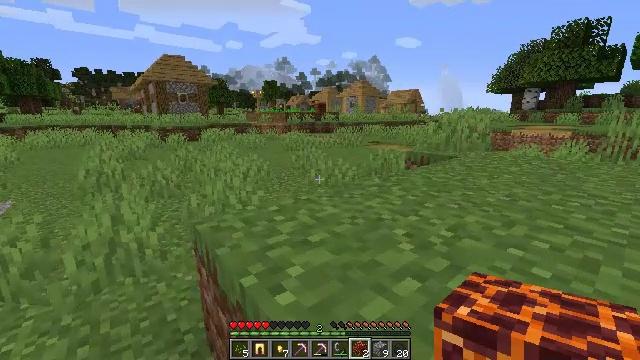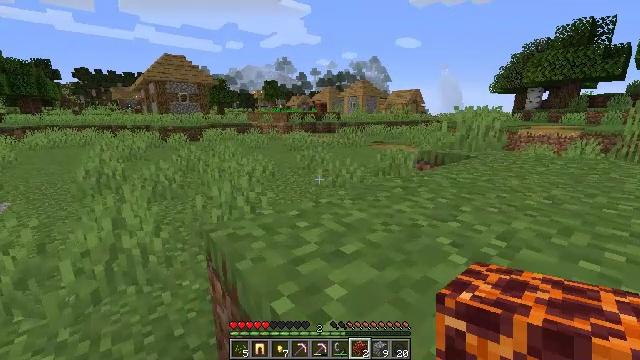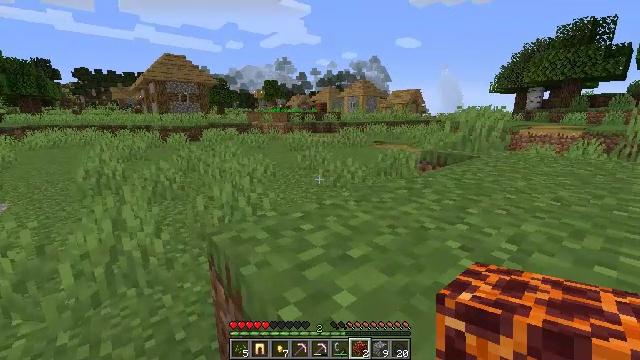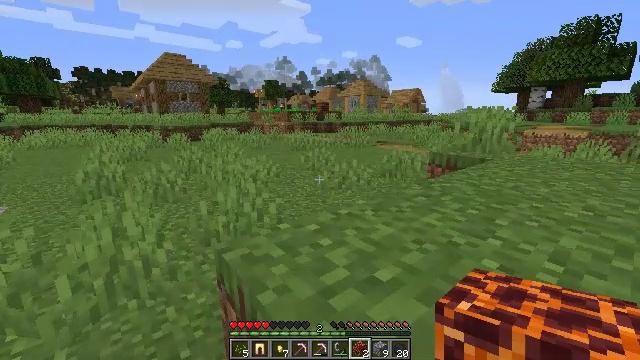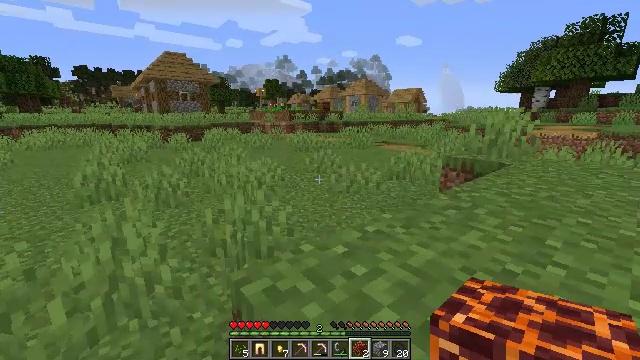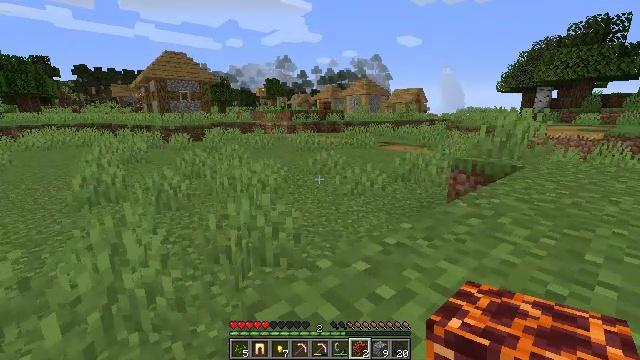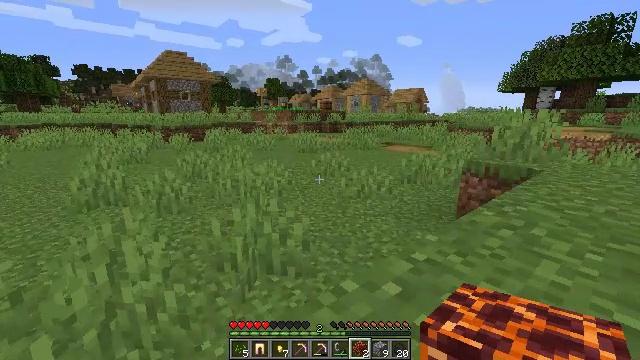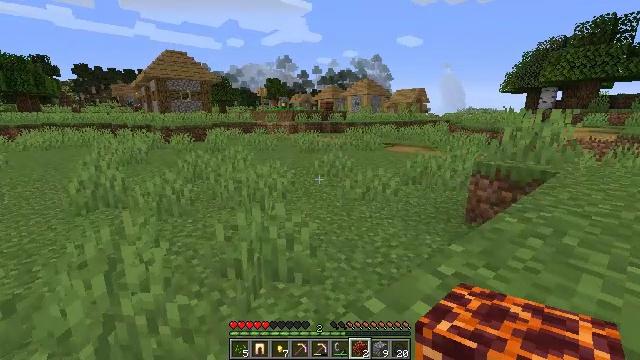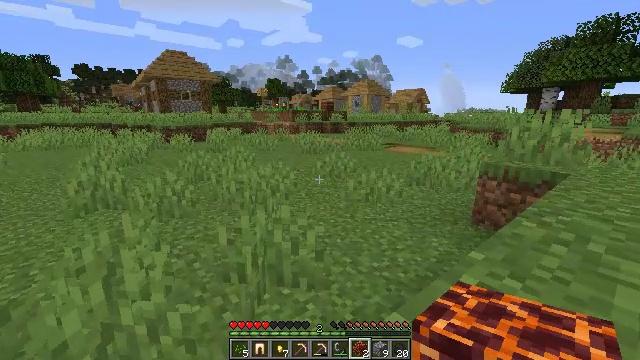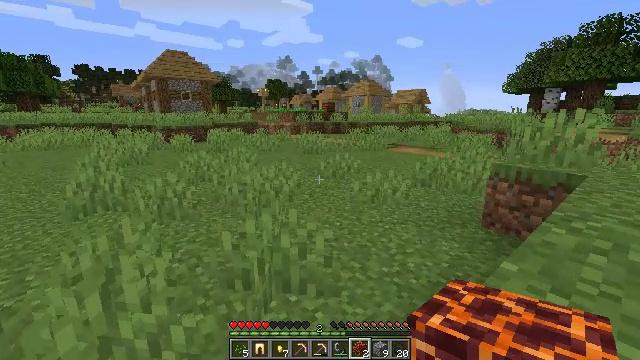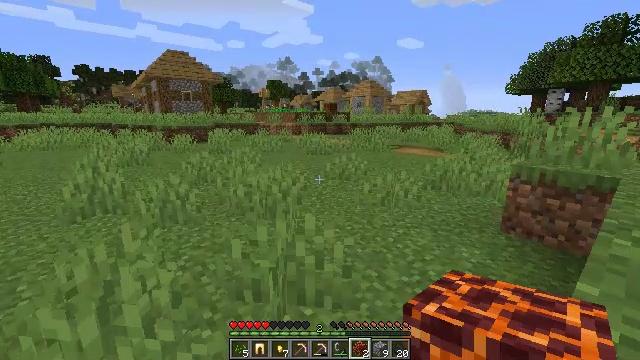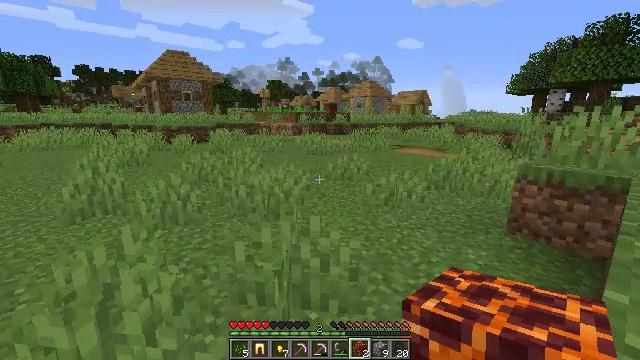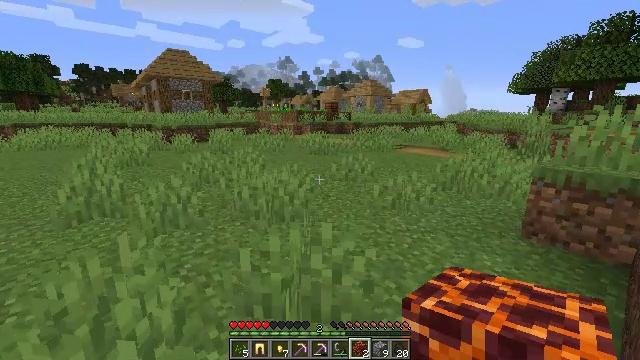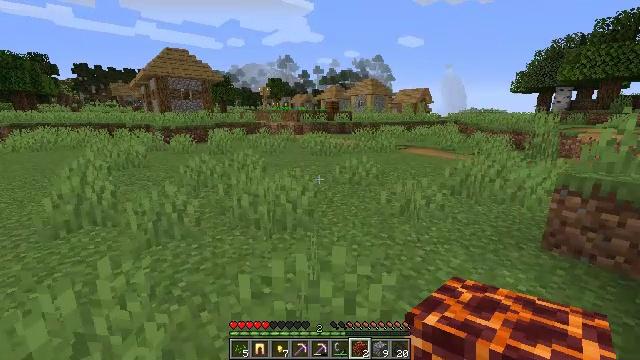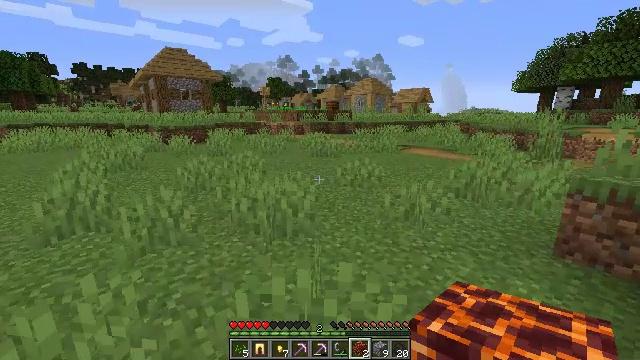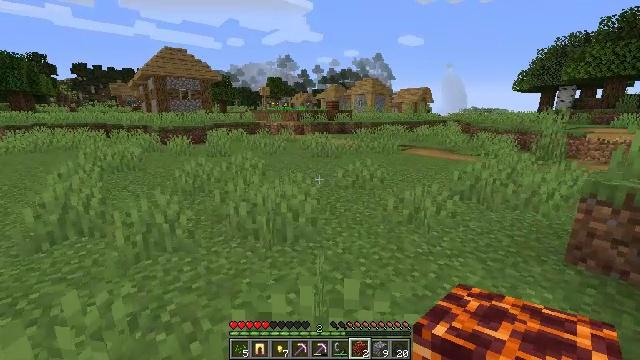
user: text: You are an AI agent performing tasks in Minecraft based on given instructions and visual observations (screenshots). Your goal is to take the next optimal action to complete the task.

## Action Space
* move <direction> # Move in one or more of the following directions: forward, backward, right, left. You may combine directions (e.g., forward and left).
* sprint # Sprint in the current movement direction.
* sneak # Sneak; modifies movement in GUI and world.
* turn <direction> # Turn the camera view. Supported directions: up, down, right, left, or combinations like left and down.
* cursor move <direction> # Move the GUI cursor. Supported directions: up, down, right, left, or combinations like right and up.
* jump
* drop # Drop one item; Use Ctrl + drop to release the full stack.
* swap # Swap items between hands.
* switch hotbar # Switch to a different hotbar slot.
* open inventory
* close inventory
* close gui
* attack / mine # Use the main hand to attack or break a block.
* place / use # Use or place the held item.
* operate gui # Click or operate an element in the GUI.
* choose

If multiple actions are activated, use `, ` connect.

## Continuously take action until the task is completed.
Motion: motion action
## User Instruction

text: Gather oak logs from trees.
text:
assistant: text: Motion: move forward
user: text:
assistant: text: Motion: move forward
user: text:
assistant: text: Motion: move forward
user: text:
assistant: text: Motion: move forward
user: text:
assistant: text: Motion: move forward
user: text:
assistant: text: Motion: move forward
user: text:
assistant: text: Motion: move forward
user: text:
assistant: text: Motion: move forward
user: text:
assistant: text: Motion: move forward
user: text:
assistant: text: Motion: move forward
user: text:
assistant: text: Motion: move forward
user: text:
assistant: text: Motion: move forward
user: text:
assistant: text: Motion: move forward
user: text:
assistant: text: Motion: move forward
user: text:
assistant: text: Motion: move forward
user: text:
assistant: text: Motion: move forward
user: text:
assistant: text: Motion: no_op
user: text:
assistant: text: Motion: no_op
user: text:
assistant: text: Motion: no_op
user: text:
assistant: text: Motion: no_op
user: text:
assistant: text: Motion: no_op
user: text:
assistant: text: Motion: move forward
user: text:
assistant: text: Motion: move forward
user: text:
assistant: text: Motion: move forward
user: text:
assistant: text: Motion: move forward
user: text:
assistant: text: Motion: move forward
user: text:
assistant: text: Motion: move forward
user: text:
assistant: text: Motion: move forward
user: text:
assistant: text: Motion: move forward
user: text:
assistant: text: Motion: move forward